Chest X-ray:
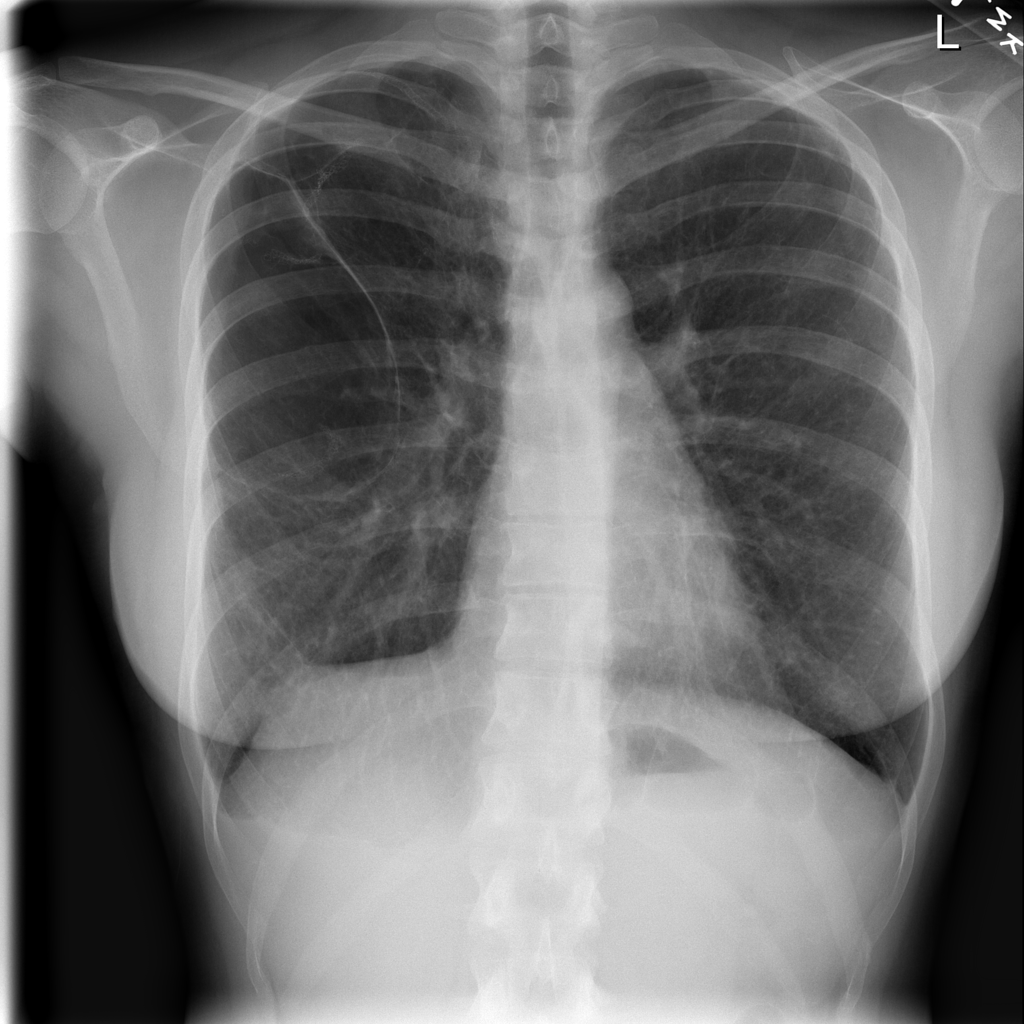
Findings: Fibrosis, Emphysema
No abnormal finding: no